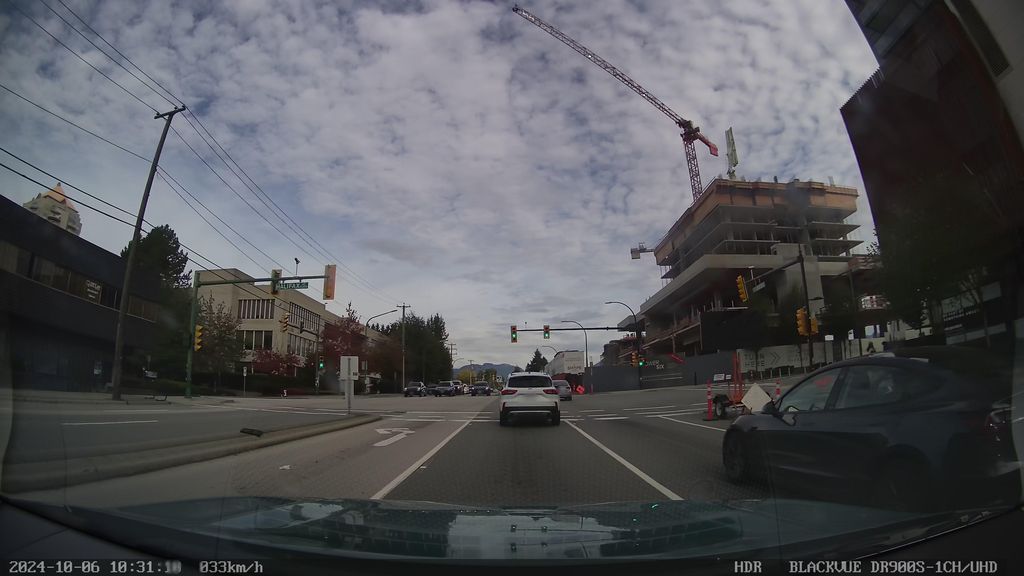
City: vancouver